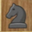
Piece: bN